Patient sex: F
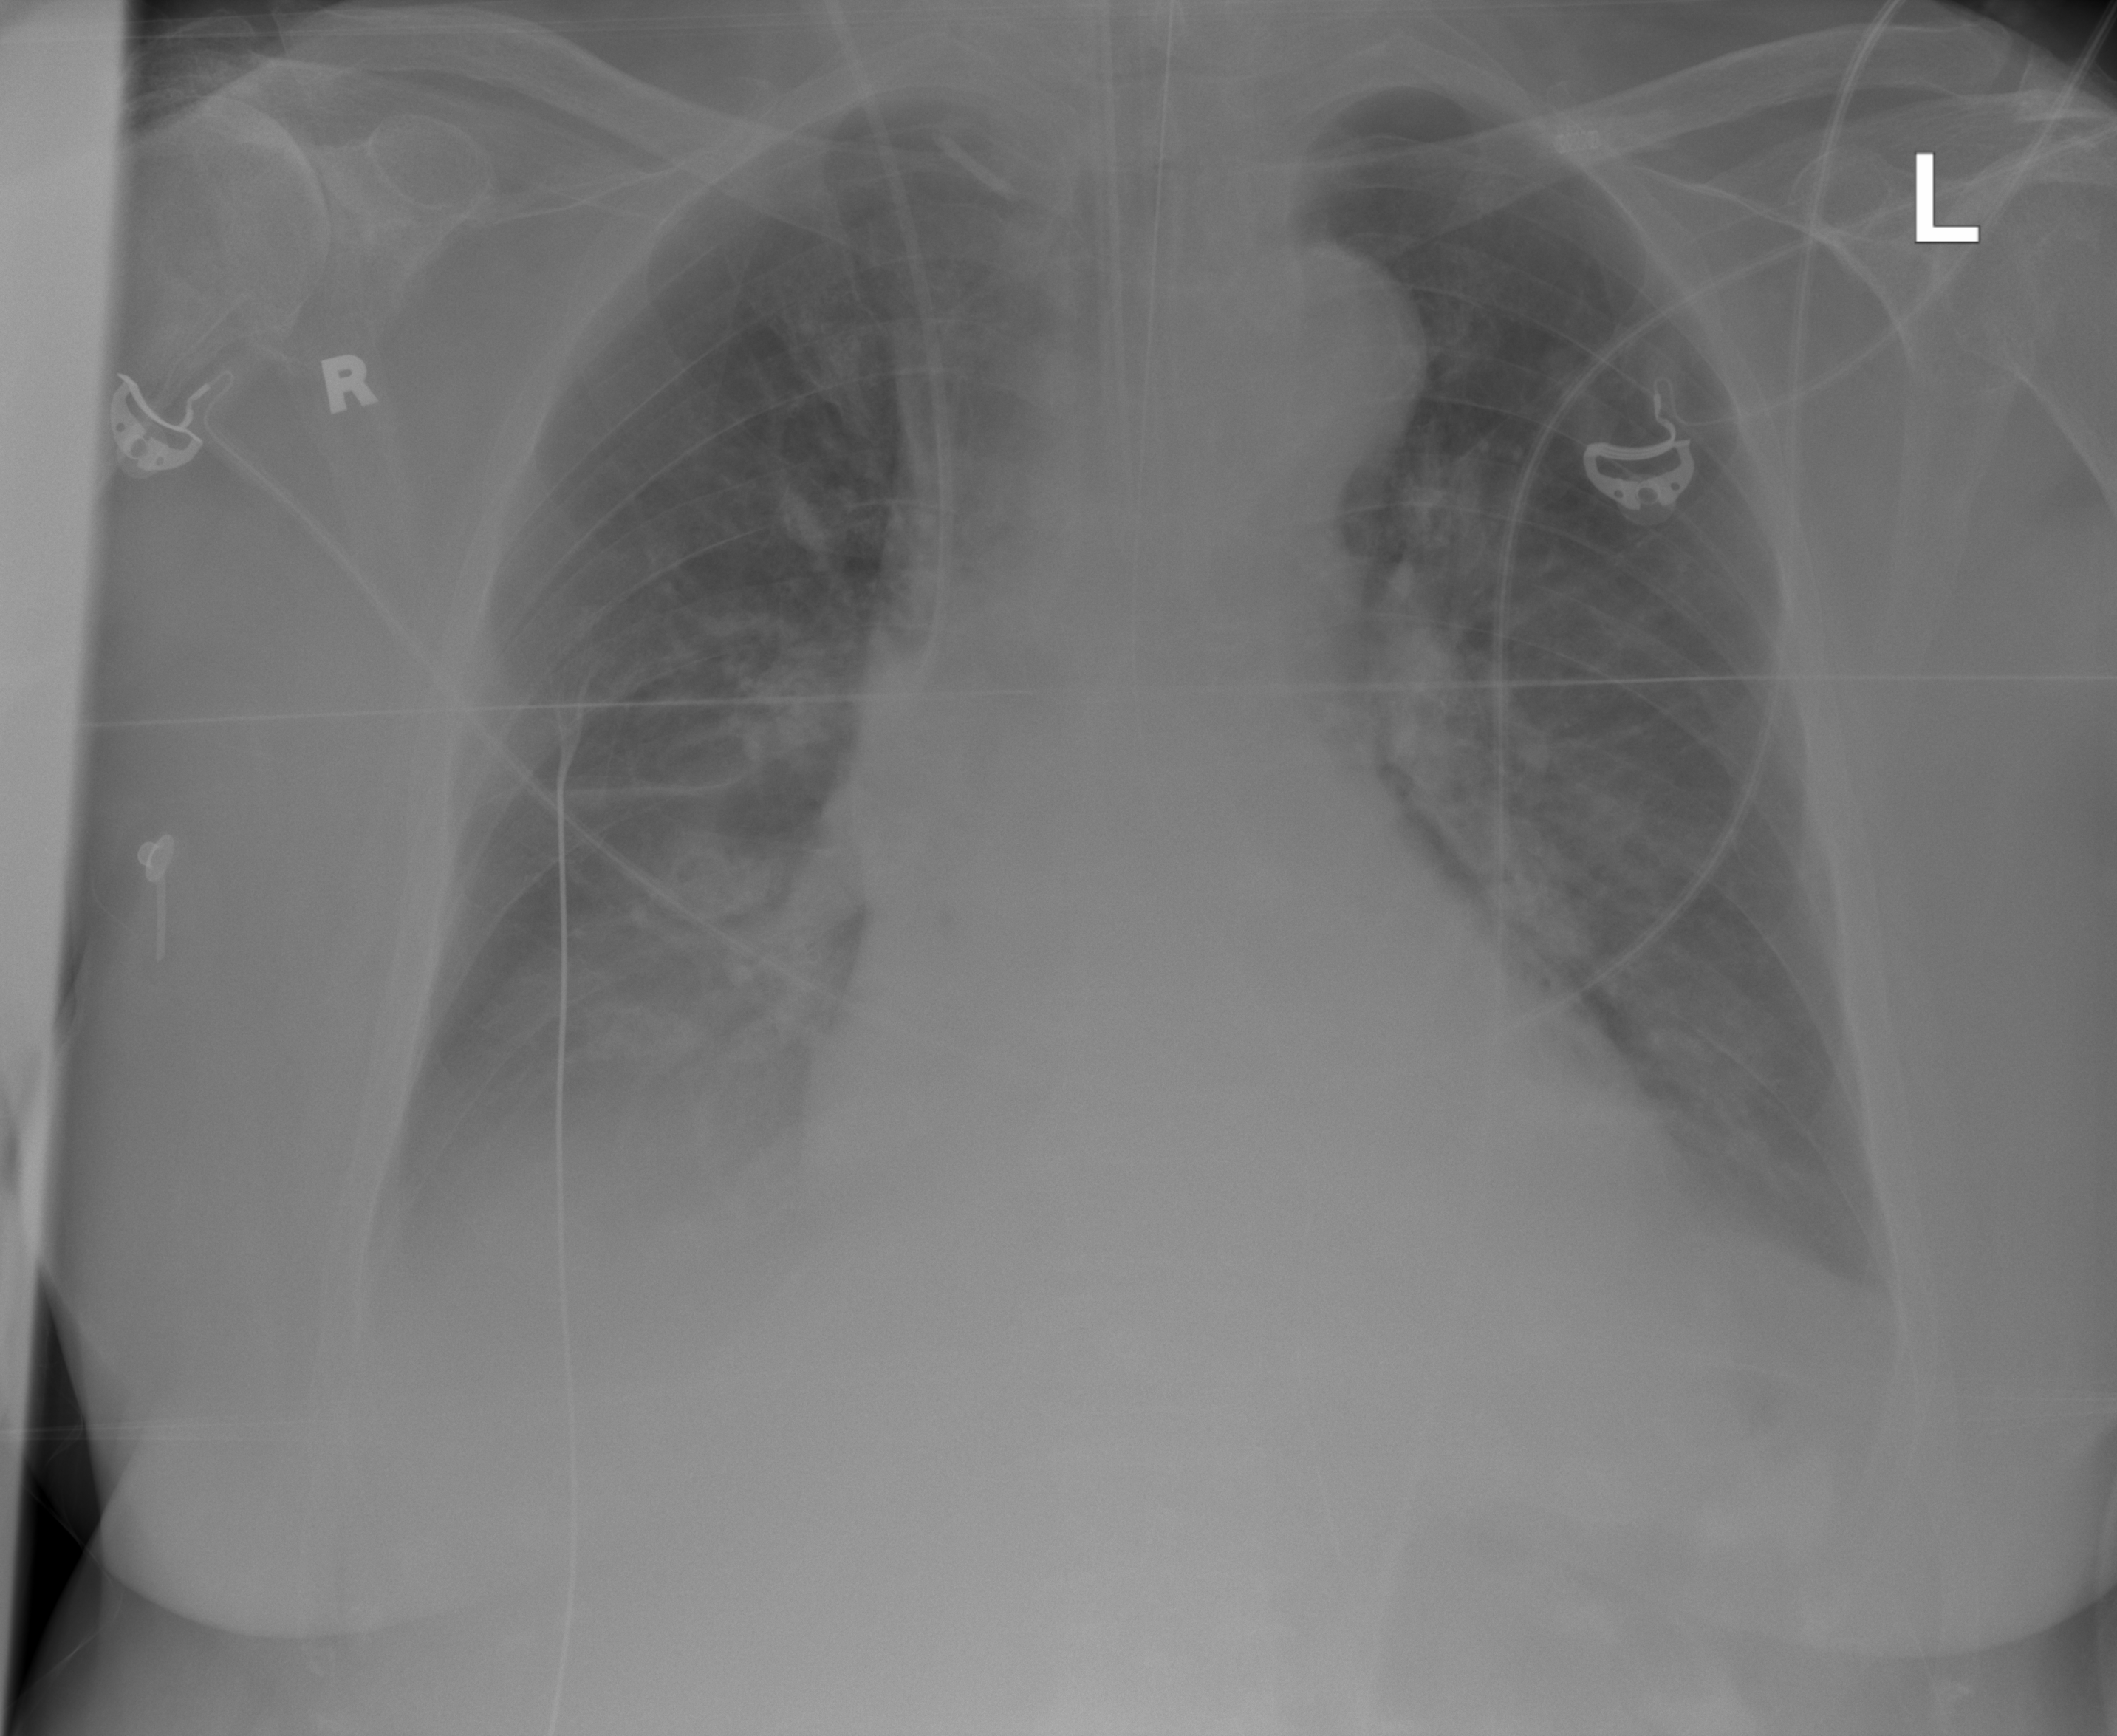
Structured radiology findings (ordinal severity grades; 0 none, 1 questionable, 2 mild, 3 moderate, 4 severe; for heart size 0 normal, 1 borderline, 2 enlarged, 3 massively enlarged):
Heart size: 1
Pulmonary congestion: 2
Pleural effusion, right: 2
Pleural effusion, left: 1
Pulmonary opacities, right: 2
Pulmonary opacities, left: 2
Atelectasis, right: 2
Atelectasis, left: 1